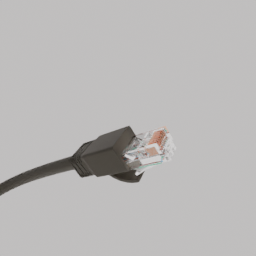
Label: electronics